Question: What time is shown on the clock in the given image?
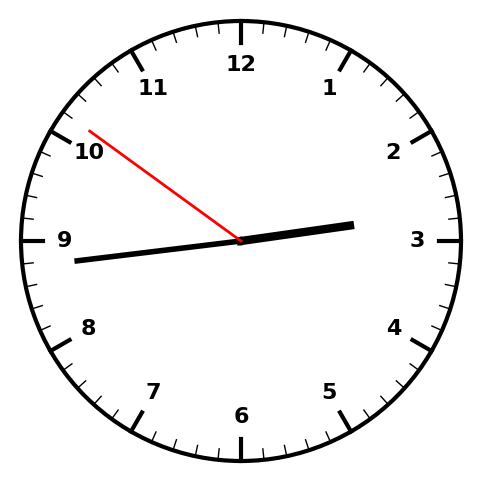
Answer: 02:43:51